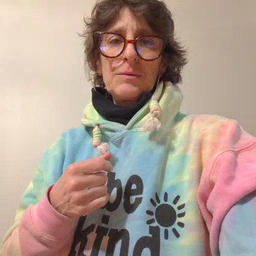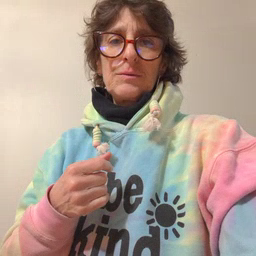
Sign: dog